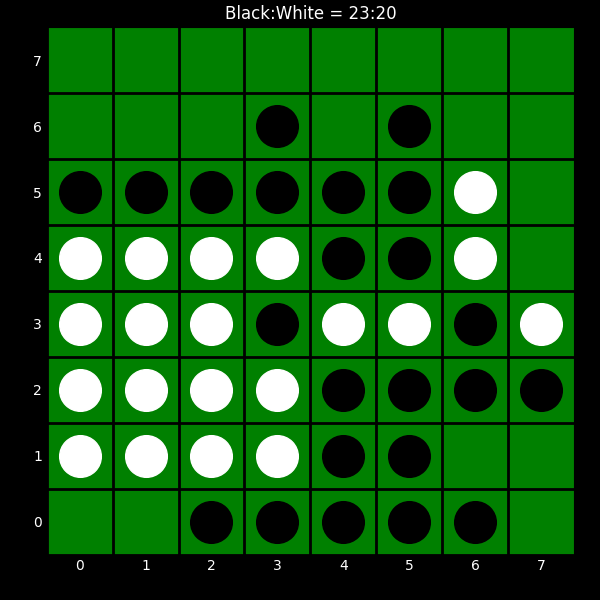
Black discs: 23
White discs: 20